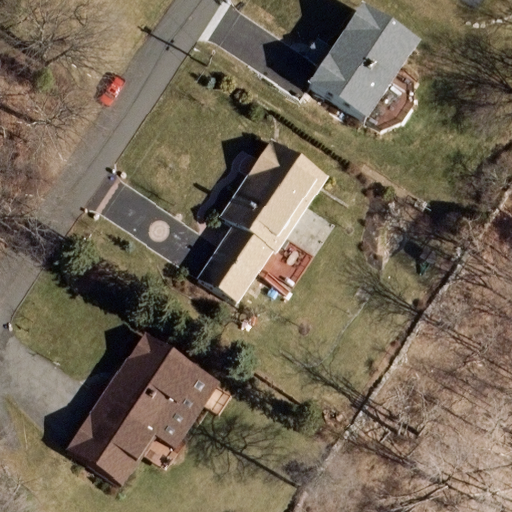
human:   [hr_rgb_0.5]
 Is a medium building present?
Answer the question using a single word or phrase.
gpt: yes

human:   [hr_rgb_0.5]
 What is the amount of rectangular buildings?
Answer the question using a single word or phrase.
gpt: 1

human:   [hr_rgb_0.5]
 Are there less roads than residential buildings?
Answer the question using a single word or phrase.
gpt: yes

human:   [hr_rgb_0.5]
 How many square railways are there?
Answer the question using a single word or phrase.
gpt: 0

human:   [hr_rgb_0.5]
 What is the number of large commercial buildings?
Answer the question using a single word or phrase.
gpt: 0

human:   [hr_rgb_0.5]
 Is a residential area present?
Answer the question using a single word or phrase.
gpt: no

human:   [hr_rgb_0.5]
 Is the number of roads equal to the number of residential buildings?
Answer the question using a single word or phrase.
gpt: no

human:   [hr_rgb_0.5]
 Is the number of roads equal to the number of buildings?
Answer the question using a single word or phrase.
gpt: no

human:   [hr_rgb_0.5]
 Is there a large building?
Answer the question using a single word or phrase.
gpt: no

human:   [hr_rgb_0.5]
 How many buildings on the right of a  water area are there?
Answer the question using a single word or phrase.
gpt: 0

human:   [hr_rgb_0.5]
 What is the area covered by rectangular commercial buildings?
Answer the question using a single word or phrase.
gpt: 0m2

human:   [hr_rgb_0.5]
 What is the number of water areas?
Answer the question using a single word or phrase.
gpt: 0

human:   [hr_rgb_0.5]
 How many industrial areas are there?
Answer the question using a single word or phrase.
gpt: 0

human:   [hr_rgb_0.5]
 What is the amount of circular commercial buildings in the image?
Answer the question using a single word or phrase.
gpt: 0

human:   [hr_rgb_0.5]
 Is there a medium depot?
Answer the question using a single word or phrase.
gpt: no

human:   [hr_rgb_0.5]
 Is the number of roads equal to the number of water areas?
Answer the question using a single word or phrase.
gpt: no

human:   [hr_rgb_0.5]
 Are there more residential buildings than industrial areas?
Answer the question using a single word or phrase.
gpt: yes

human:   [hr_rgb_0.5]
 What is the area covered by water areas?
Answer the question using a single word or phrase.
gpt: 0m2

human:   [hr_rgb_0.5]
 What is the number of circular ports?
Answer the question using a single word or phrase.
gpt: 0

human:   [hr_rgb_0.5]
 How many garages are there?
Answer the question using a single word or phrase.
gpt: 0

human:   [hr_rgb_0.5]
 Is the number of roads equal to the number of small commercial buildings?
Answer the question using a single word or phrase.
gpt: no

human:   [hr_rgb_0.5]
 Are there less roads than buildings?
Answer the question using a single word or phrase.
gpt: yes

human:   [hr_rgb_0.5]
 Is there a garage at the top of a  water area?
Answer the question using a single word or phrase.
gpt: no

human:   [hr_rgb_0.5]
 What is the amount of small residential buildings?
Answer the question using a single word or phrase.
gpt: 0

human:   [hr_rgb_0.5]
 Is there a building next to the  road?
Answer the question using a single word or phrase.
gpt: yes

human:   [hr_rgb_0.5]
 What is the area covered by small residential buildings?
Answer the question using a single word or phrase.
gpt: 0m2

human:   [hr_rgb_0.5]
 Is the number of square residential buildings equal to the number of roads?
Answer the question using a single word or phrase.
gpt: no

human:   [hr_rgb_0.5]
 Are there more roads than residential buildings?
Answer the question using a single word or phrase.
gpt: no

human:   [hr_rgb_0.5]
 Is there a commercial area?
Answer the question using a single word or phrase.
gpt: no

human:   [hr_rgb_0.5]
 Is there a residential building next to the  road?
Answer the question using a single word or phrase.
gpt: yes

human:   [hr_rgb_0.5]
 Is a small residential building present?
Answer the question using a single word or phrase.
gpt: no

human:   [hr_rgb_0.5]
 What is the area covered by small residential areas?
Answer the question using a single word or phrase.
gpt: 0m2

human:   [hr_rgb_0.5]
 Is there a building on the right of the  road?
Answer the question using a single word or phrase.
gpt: yes

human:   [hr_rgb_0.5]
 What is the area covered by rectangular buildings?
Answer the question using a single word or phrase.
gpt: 258m2

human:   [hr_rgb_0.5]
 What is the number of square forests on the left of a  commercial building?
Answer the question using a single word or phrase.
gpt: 0

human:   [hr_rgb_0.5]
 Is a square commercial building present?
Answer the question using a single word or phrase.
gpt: no